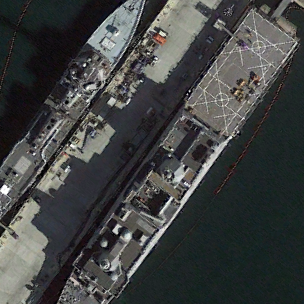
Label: combat